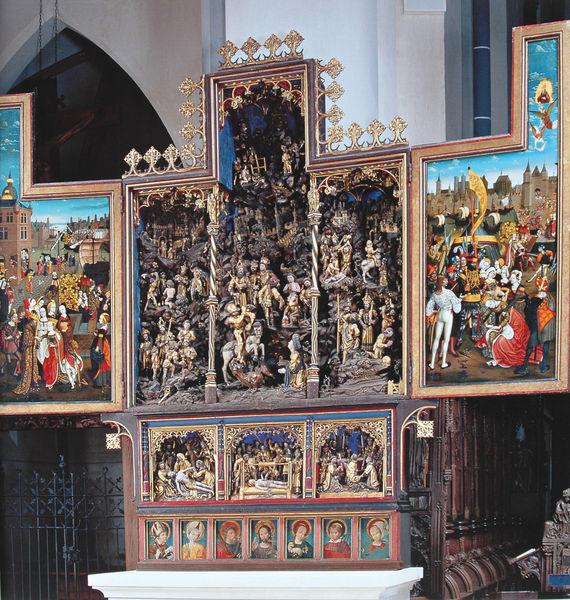
Titel: Altar der St. Georgsbruderschaft
Künstler: Meister Arnt (Skulpturen)
Standort: Kalkar
Institution: St. Nicolai
Schlagwörter: blau, flügel, gemälde, himmel, menschen, stadt, bunt, holz, szene, säule, säulen, haus, rot, malerei, bibel, rahmen, sockel, innenraum, portrait, häuser, gitter, kirche, gold, personen, gotik, engel, skulptur, relief, farbig, fahne, rand, figuren, tafel, ornamente, verzierung, deutsch, foto, fotografie, offen, burg, kreuz, religion, porträts, plastisch, altar, schnitzerei, heiligenschein, skulpturen, gotisch, spitzbogen, christus, jesus, kreuzigung, jüngstes gericht, mittelalter, segnen, heilige, jünger, heilig, jerusalem, szenen, fassung, schrein, auferstehung, geschnitzt, schnitzen, schnitzwerk, altarbild, hoz, motive, tryptichon, maßwerk, predella, retabel, schnitz, schnitzaltar, flügelaltar, segensgestus, triptychon, biebel, apostel, triptichon, bibelszene, altarretabel, holzaltar, gespränge, wandelaltar, heileige, praedella, sezene, tagseite, themen, geshcichte, naumburger altar, tod jesus